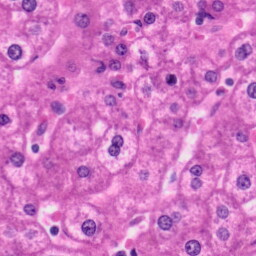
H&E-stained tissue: Liver